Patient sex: F
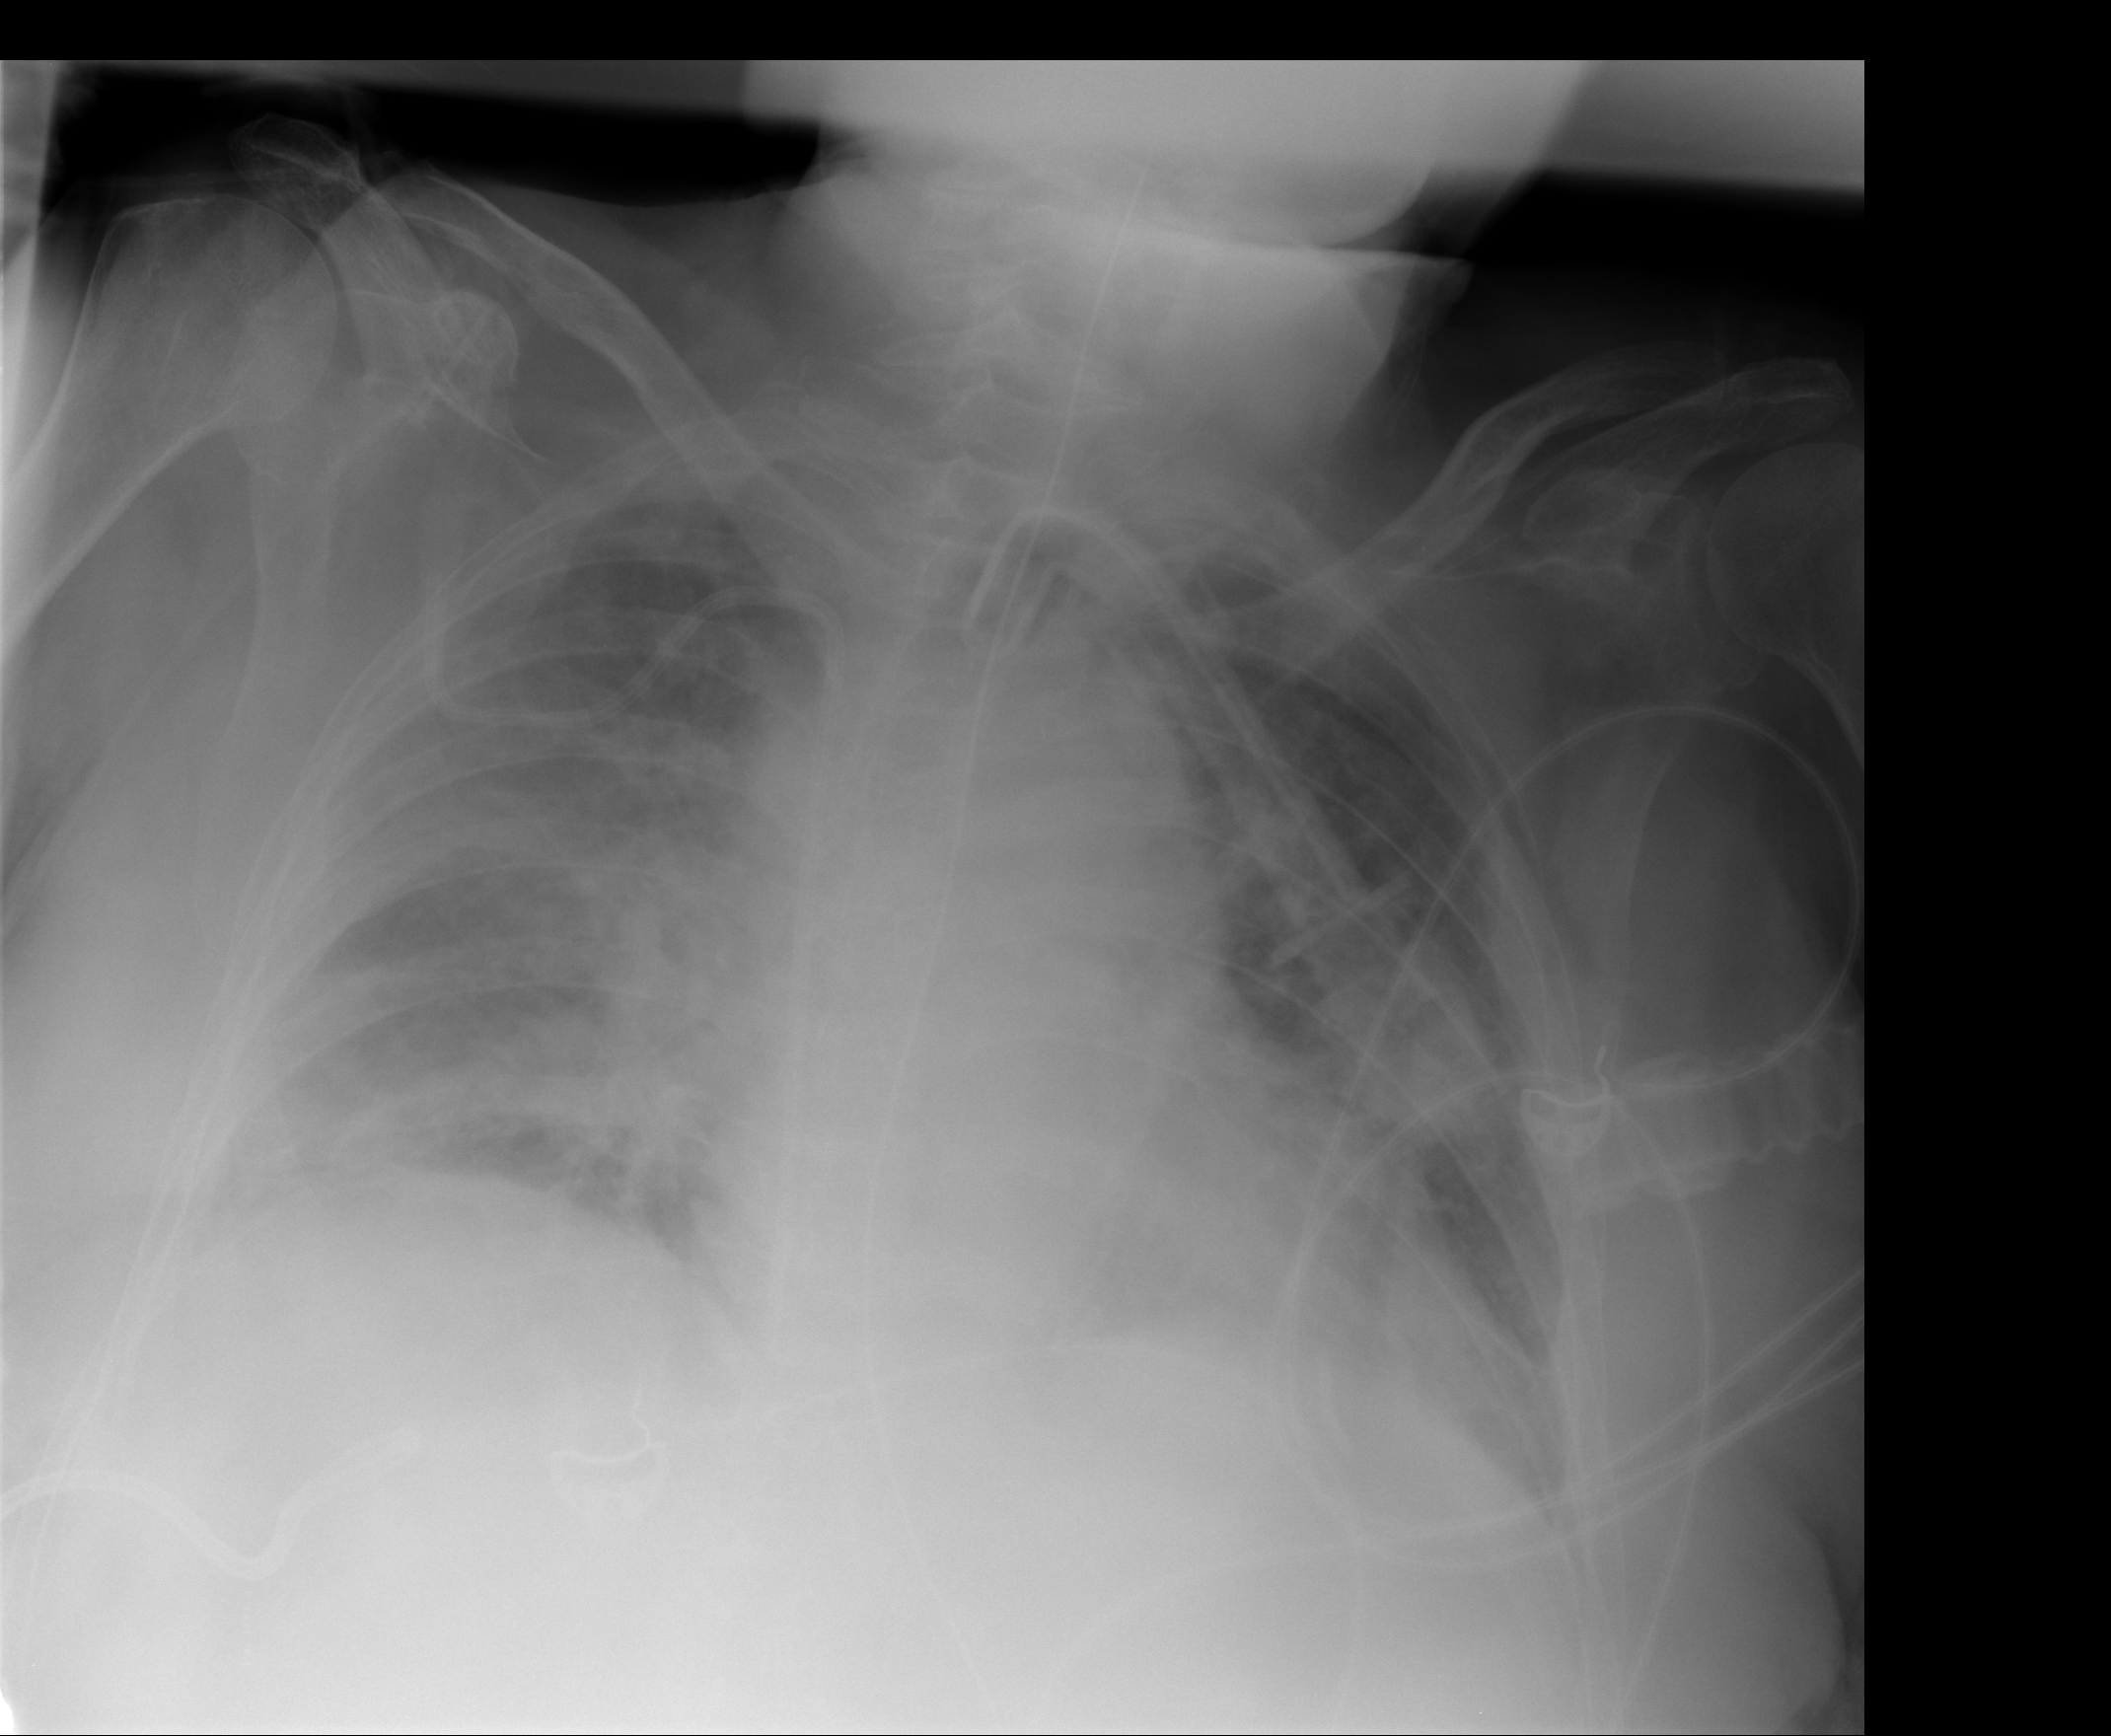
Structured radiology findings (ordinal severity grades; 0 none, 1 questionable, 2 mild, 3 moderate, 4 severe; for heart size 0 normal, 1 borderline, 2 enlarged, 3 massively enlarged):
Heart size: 0
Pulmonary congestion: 2
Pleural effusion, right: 2
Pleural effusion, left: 0
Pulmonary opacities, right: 3
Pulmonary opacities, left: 2
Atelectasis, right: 2
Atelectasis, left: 0